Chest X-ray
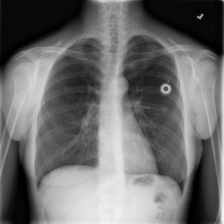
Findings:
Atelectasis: negative
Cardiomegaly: negative
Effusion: negative
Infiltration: negative
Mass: negative
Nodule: positive
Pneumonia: negative
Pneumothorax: negative
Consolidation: negative
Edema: negative
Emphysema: negative
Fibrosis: negative
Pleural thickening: negative
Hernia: negative